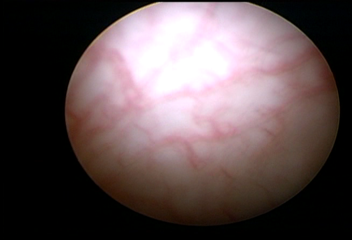
Modality: WLC
Class: Normal mucosa
Bladder cancer association: No